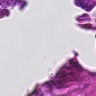
Metastatic tissue present: no